Interaction volume radius: 5 \u00c5
Interaction volume height: 10 \u00c5
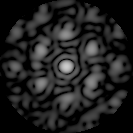
Disorder parameter: 0.4127